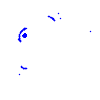
Particle: pion